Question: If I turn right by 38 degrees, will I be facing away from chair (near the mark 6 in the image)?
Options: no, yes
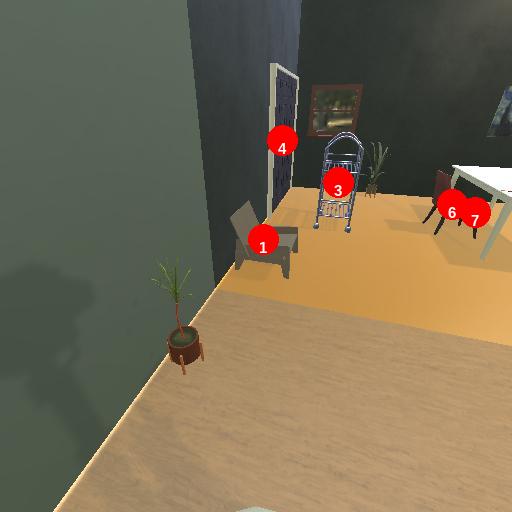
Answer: no